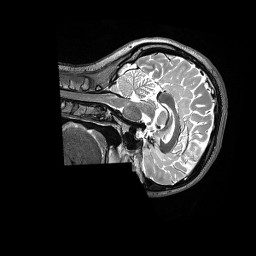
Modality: T2w
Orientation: sagittal
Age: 22
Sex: female
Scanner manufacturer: siemens
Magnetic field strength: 3 T
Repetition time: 3.2 s
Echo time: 0.562 s